Interaction volume radius: 10 \u00c5
Interaction volume height: 20 \u00c5
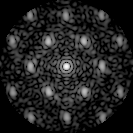
Disorder parameter: 0.4229